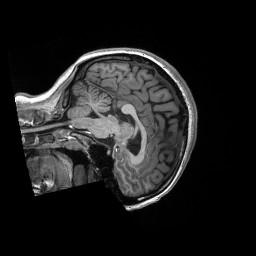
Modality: T1w
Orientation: sagittal
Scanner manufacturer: siemens
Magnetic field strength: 3 T
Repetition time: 2.3 s
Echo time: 0.00298 s